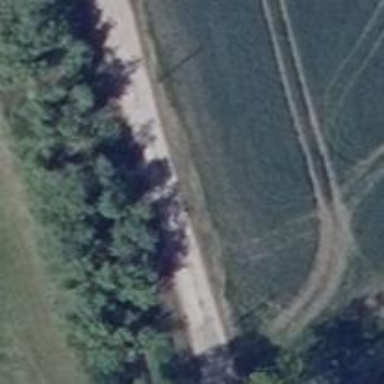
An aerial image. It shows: Unclassified road with asphalt surface.